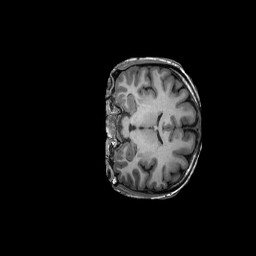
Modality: T1w
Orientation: coronal
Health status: ill
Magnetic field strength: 3 T